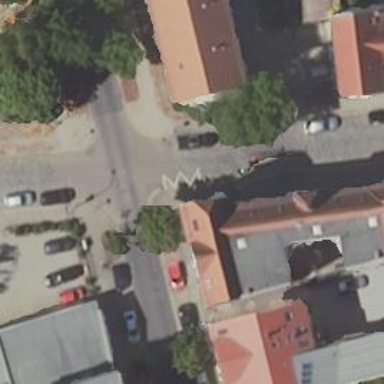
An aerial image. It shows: View of apartment building.